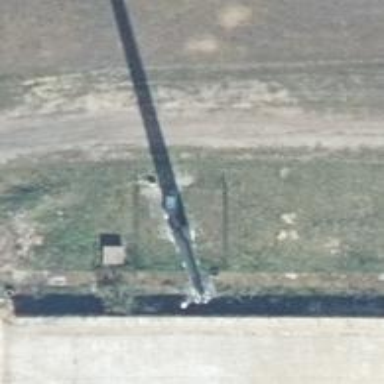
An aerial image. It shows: Communication tower.